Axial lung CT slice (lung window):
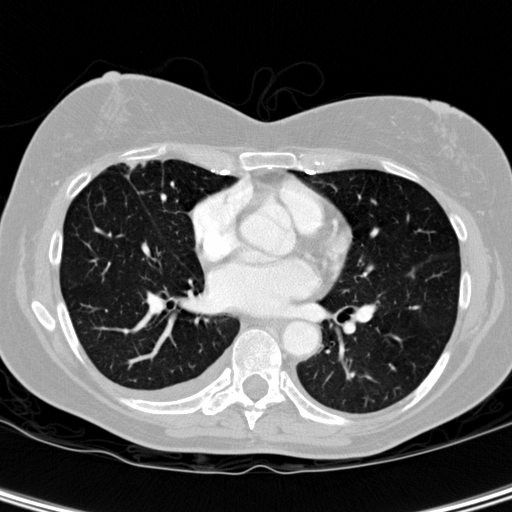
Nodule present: no